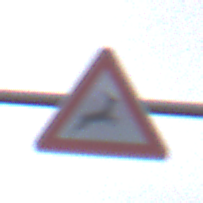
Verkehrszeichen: WildwechselLinks
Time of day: SunriseSunset
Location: Outdoor (Nature)
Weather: Overcast
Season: NotSpecified
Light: Natural